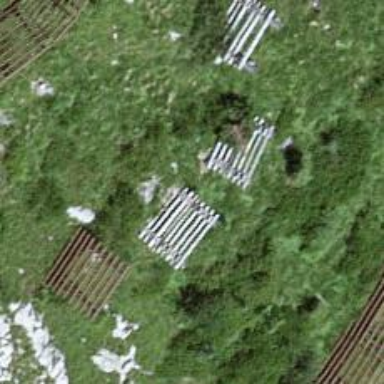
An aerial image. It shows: Structure designed for avalanche protection.